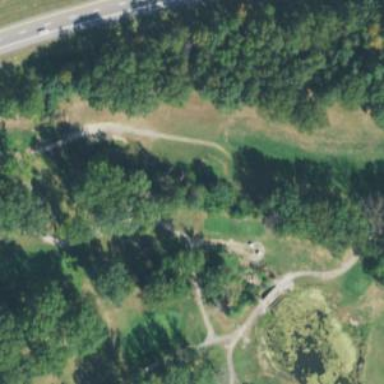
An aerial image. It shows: Service road used as golf cart path.